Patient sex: F
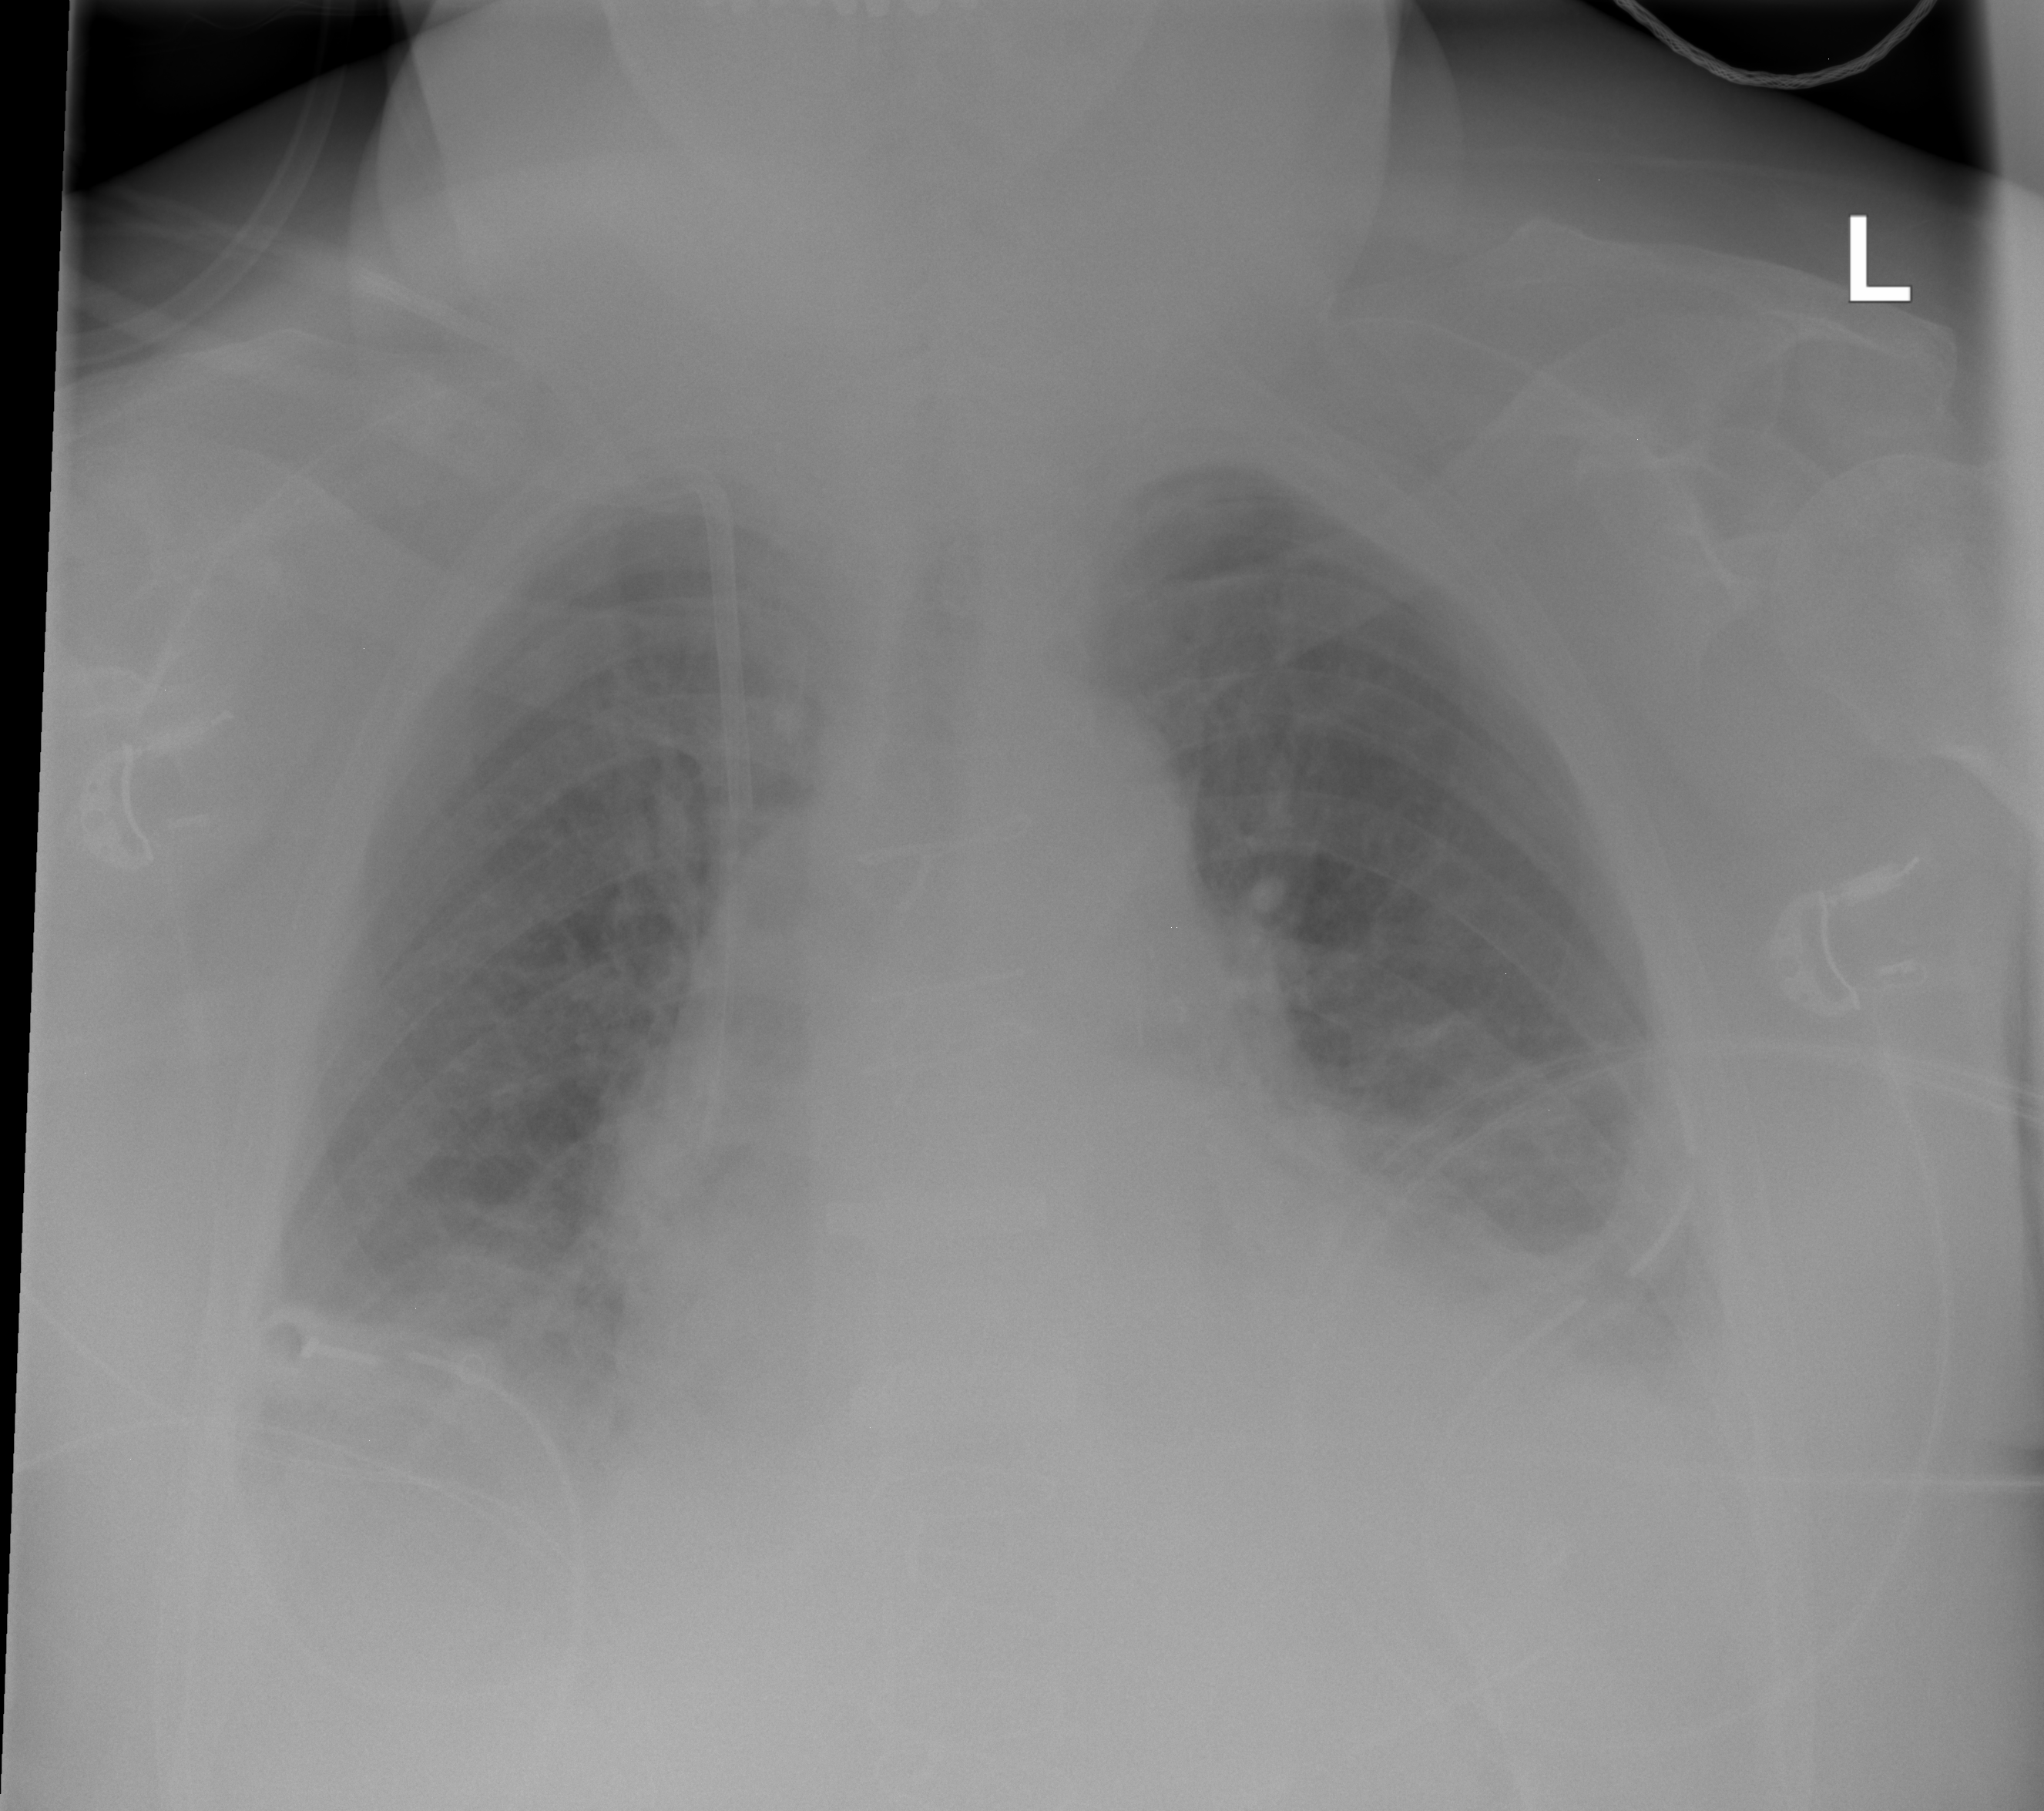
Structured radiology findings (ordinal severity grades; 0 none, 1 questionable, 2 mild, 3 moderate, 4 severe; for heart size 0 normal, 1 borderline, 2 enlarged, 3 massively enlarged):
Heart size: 2
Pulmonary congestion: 0
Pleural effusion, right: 2
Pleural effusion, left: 2
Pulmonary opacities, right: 0
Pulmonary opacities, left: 0
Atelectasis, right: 2
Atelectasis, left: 2